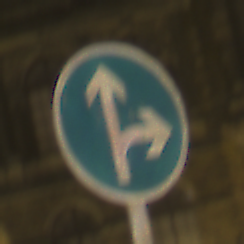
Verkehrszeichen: VorgeschriebeneFahrtrichtungGeradeausOderRechts
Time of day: Night
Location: Outdoor (Urban)
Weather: Overcast
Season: NotSpecified
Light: Artificial